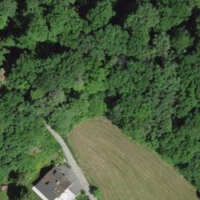
EUNIS habitat code: 55
Species observed at this site:
Fagus sylvatica
Acer campestre